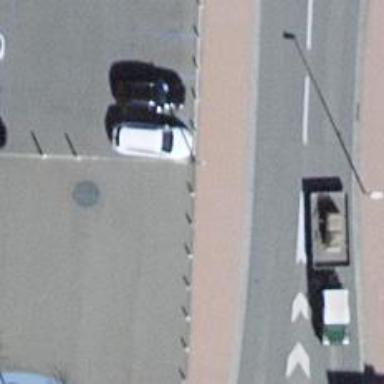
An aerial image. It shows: Bollard.